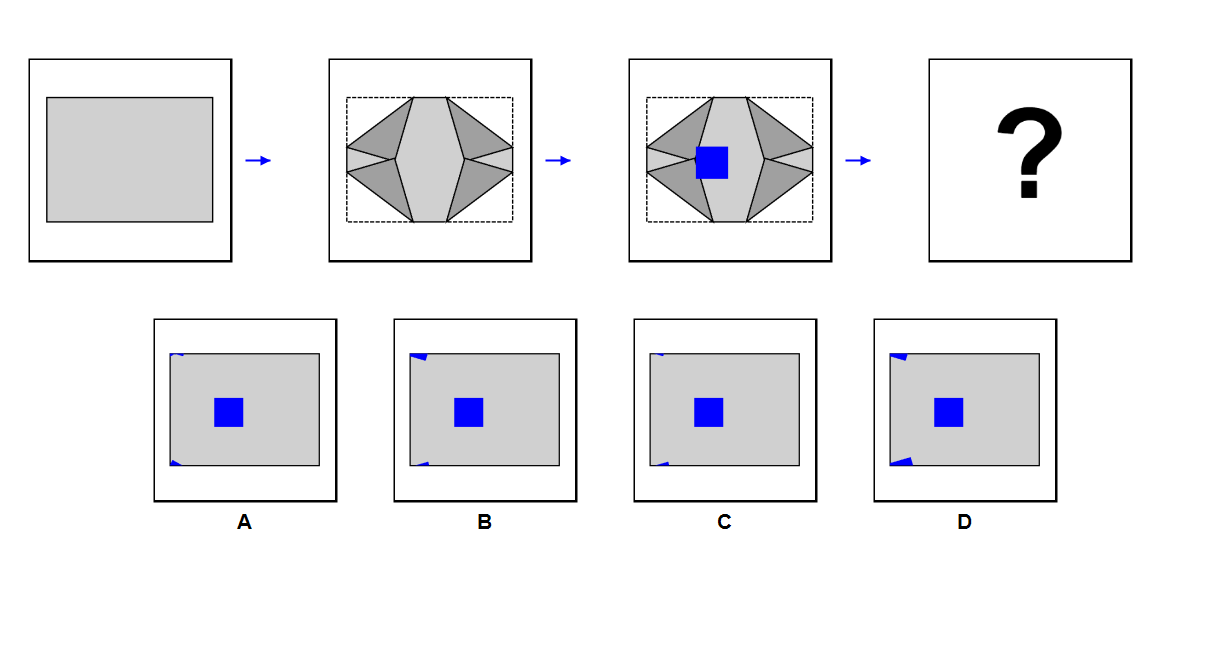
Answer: C